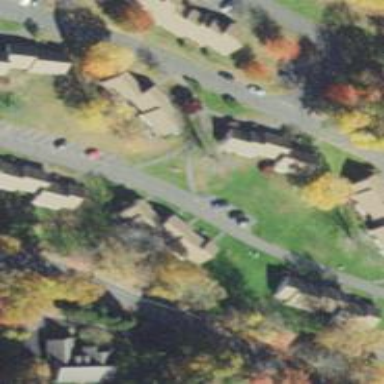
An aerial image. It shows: Residential road.